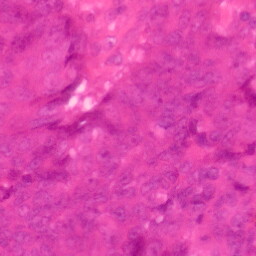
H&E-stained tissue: Colon